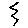
Label: zigzag